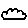
Label: cloud